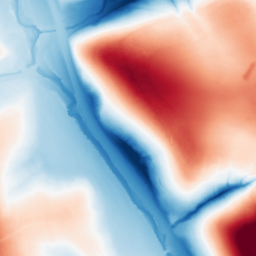
Category: classical
Decomposition family: gaussian
Decomposition parameters: sigma: 50
Upsampling method: quartic
Upsampling parameters: scale: 4
Upsampling scale: 4